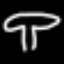
Label: mushroom